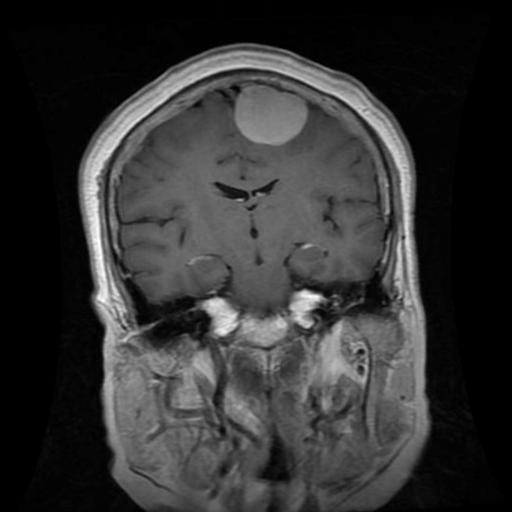
Label: meningioma